Question: I want to get access token for authentication. My post result like
POST <URL>
but when I try to post with postman it works.
'''
res.setHeader('Access-Control-Allow-Origin', '*');
res.setHeader('Access-Control-Allow-Methods', 'POST, GET, PUT, DELETE, OPTIONS');
res.setHeader('Access-Control-Allow-Headers', 'X-Requested-With,content-type, Authorization');
res.setHeader('Access-Control-Allow-Credentials', 'true');
res.header('Content-Type', 'application/json');
'''
'''
function signIn(data) {
var deferred = $q.defer();
$http.post('https://staj-io-goldenilkay92-1.c9.io/api/v1/oauth/token', data,
{headers: {'Content-Type': 'application/x-www-form-urlencoded'}}
)
.success(function (response, status, headers, config) {
deferred.resolve(response);
}).error(function () {
deferred.reject("Failed to login");
});
return deferred.promise;
}
'''
'''
vm.loginData = {
'client_id': 'client',
'client_secret': 'client',
'grant_type': 'password',
'username': '',
'password': ''
};
vm.login = function login() {
loginService.signIn(vm.loginData).then(function (result) {
vm.signInResult = result;
},
function (data) {
});
}
'''

POST <URL>
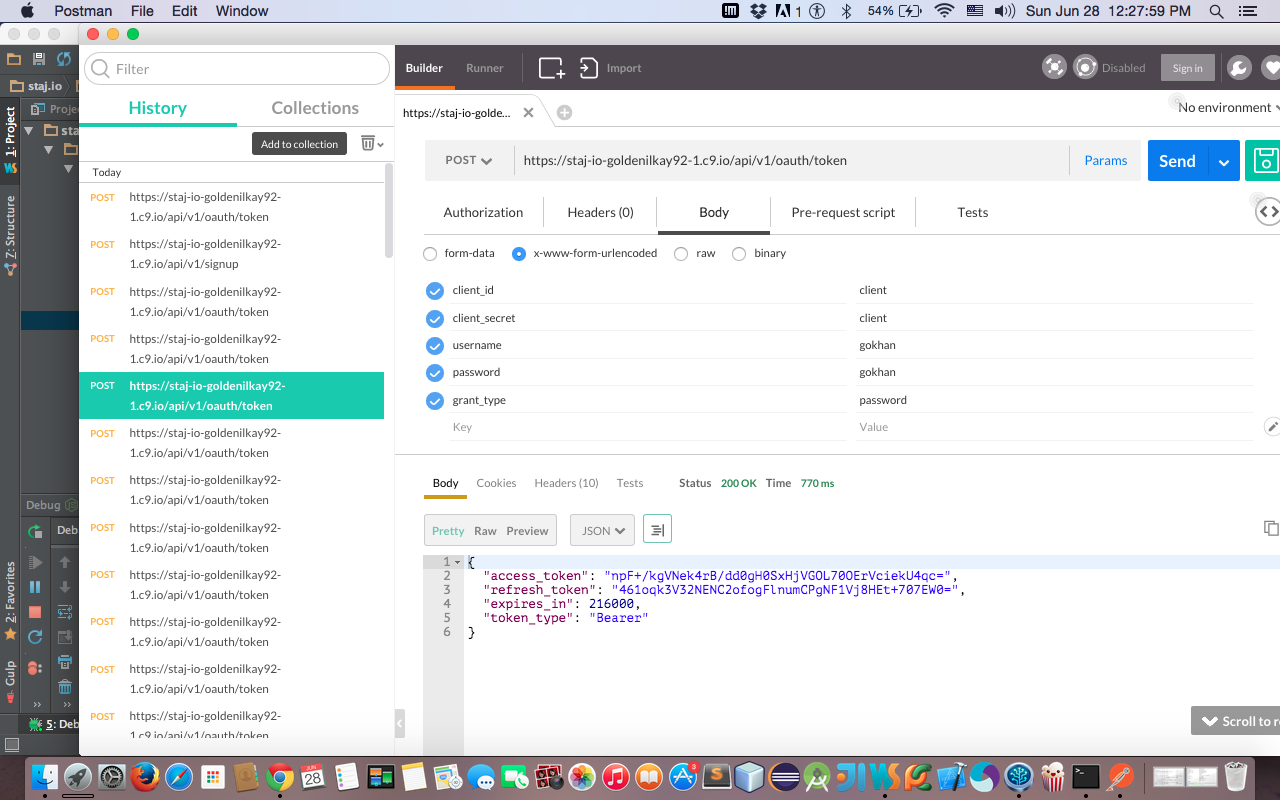
Answer: Here is suggestions to solve your problem;
Use <URL>;
'''
var cors= require('cors');
//init first.
app.options(cors({origin'*'})); //Use your origins.
app.use(cors({origin'*'})); //Use your origins.
'''
Just delete headers options
'''
//...
$http.post('https://staj-io-goldenilkay92-1.c9.io/api/v1/oauth/token', data)
.success(function (response, status, headers, config) {
deferred.resolve(response);
}).error(function () {
deferred.reject("Failed to login");
});
//...
'''